Interaction volume radius: 10 \u00c5
Interaction volume height: 15 \u00c5
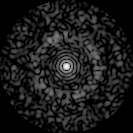
Disorder parameter: 0.8611